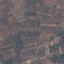
Land use / land cover: PermanentCrop